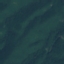
Land use / land cover: Forest